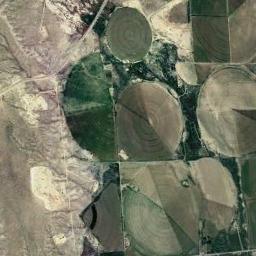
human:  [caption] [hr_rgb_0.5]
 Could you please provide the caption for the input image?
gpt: Several green circular or fan-shaped farmlands with different radii and radians are surrounded by wasteland .

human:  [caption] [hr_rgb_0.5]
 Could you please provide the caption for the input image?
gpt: Some deep green circle farmland and some light green circle farmland are in the bare land .

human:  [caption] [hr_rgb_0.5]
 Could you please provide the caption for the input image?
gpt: There are a few brown circular farmland by the hillside .

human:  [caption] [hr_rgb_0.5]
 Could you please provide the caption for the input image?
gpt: There are round fields on the right .

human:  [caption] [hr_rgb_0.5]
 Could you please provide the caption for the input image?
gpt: There are several circular farmlands beside a wasteland .